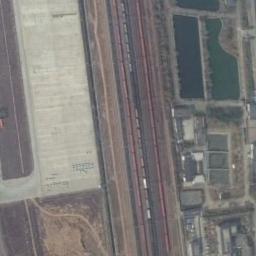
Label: railway